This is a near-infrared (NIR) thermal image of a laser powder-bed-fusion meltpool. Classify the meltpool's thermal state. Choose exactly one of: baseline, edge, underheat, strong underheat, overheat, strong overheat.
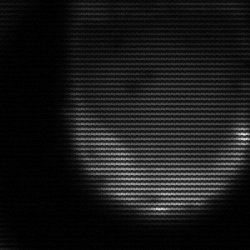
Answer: edge